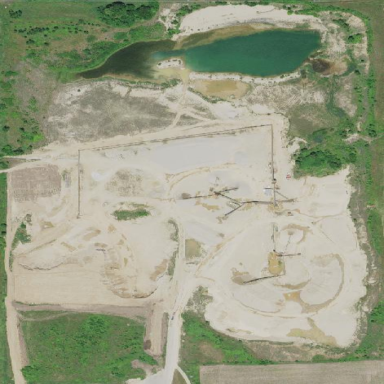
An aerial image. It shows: Quarry area.